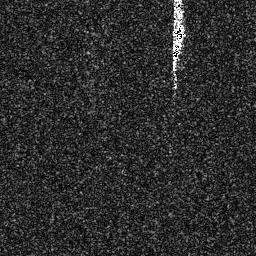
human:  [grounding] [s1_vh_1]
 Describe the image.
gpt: In the satellite image, there is  <ref>1 medium ship </ref> <box>[[65, 0, 71, 26, 0]]</box> located at top.